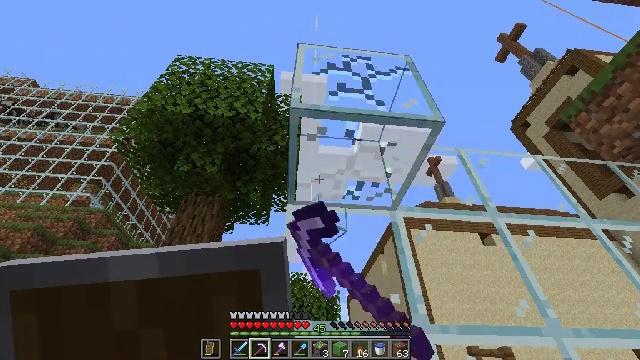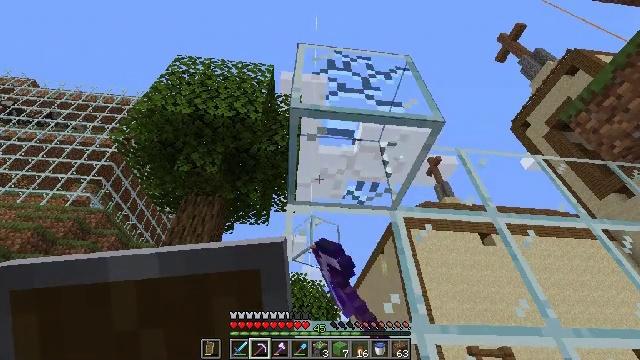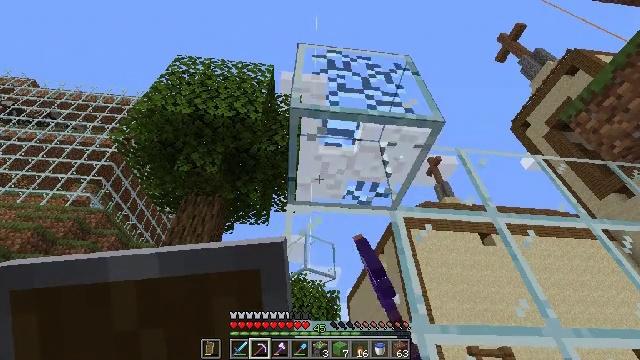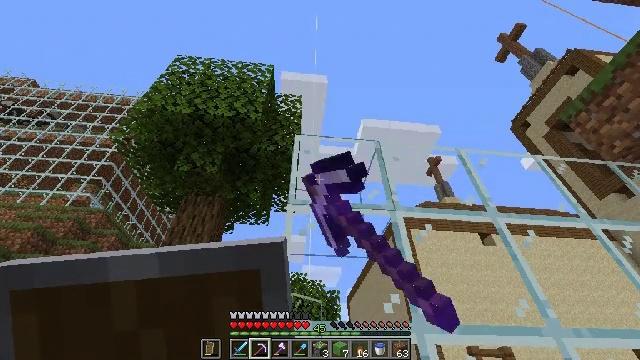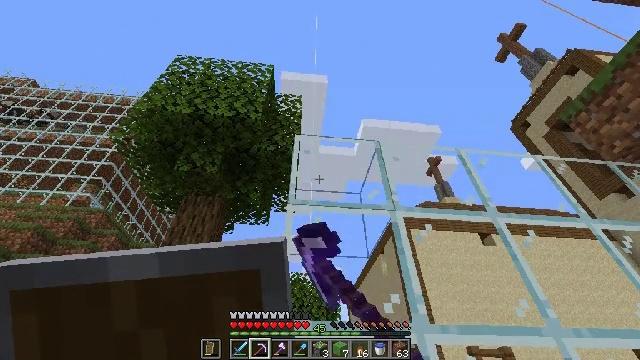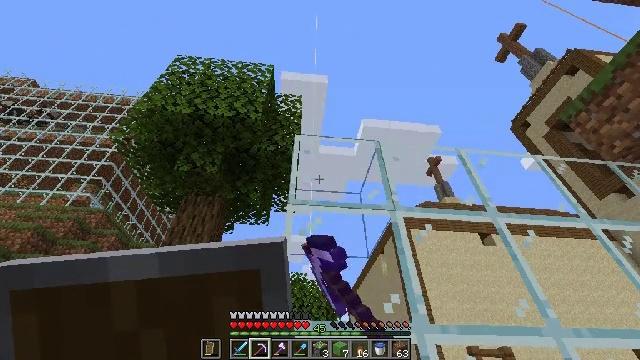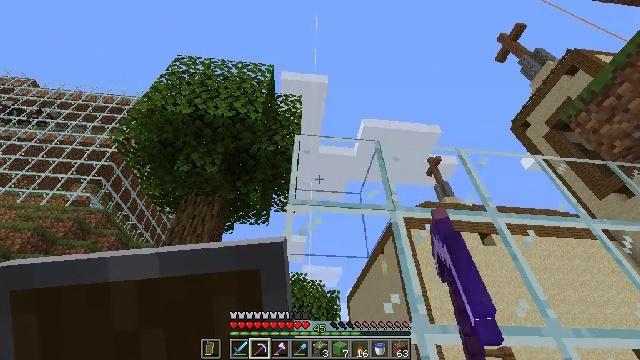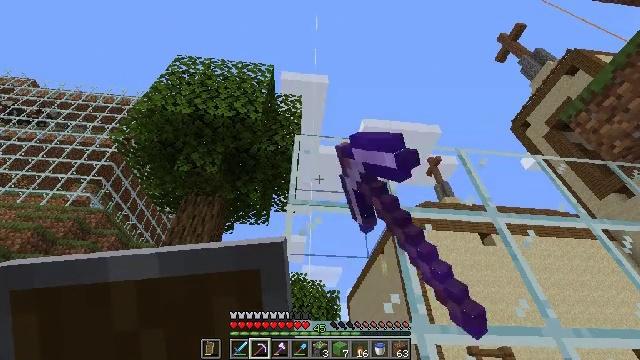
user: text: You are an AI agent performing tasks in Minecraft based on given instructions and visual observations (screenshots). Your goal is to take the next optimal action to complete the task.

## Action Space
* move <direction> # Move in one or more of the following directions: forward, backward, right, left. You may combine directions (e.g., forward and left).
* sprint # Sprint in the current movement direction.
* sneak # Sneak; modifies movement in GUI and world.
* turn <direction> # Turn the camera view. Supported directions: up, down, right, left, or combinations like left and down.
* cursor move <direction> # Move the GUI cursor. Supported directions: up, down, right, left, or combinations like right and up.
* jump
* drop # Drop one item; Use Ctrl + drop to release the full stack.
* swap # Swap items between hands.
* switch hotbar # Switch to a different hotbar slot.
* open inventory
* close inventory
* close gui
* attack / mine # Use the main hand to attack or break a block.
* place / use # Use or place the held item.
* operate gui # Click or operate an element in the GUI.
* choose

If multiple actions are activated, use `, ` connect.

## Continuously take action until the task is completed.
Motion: motion action
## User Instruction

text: Shatter the glass to collect it.
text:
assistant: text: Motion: attack / mine
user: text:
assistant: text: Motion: attack / mine
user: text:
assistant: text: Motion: attack / mine
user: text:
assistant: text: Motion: attack / mine
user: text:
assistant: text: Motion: attack / mine
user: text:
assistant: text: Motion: attack / mine
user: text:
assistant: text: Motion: attack / mine
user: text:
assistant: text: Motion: attack / mine